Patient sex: M
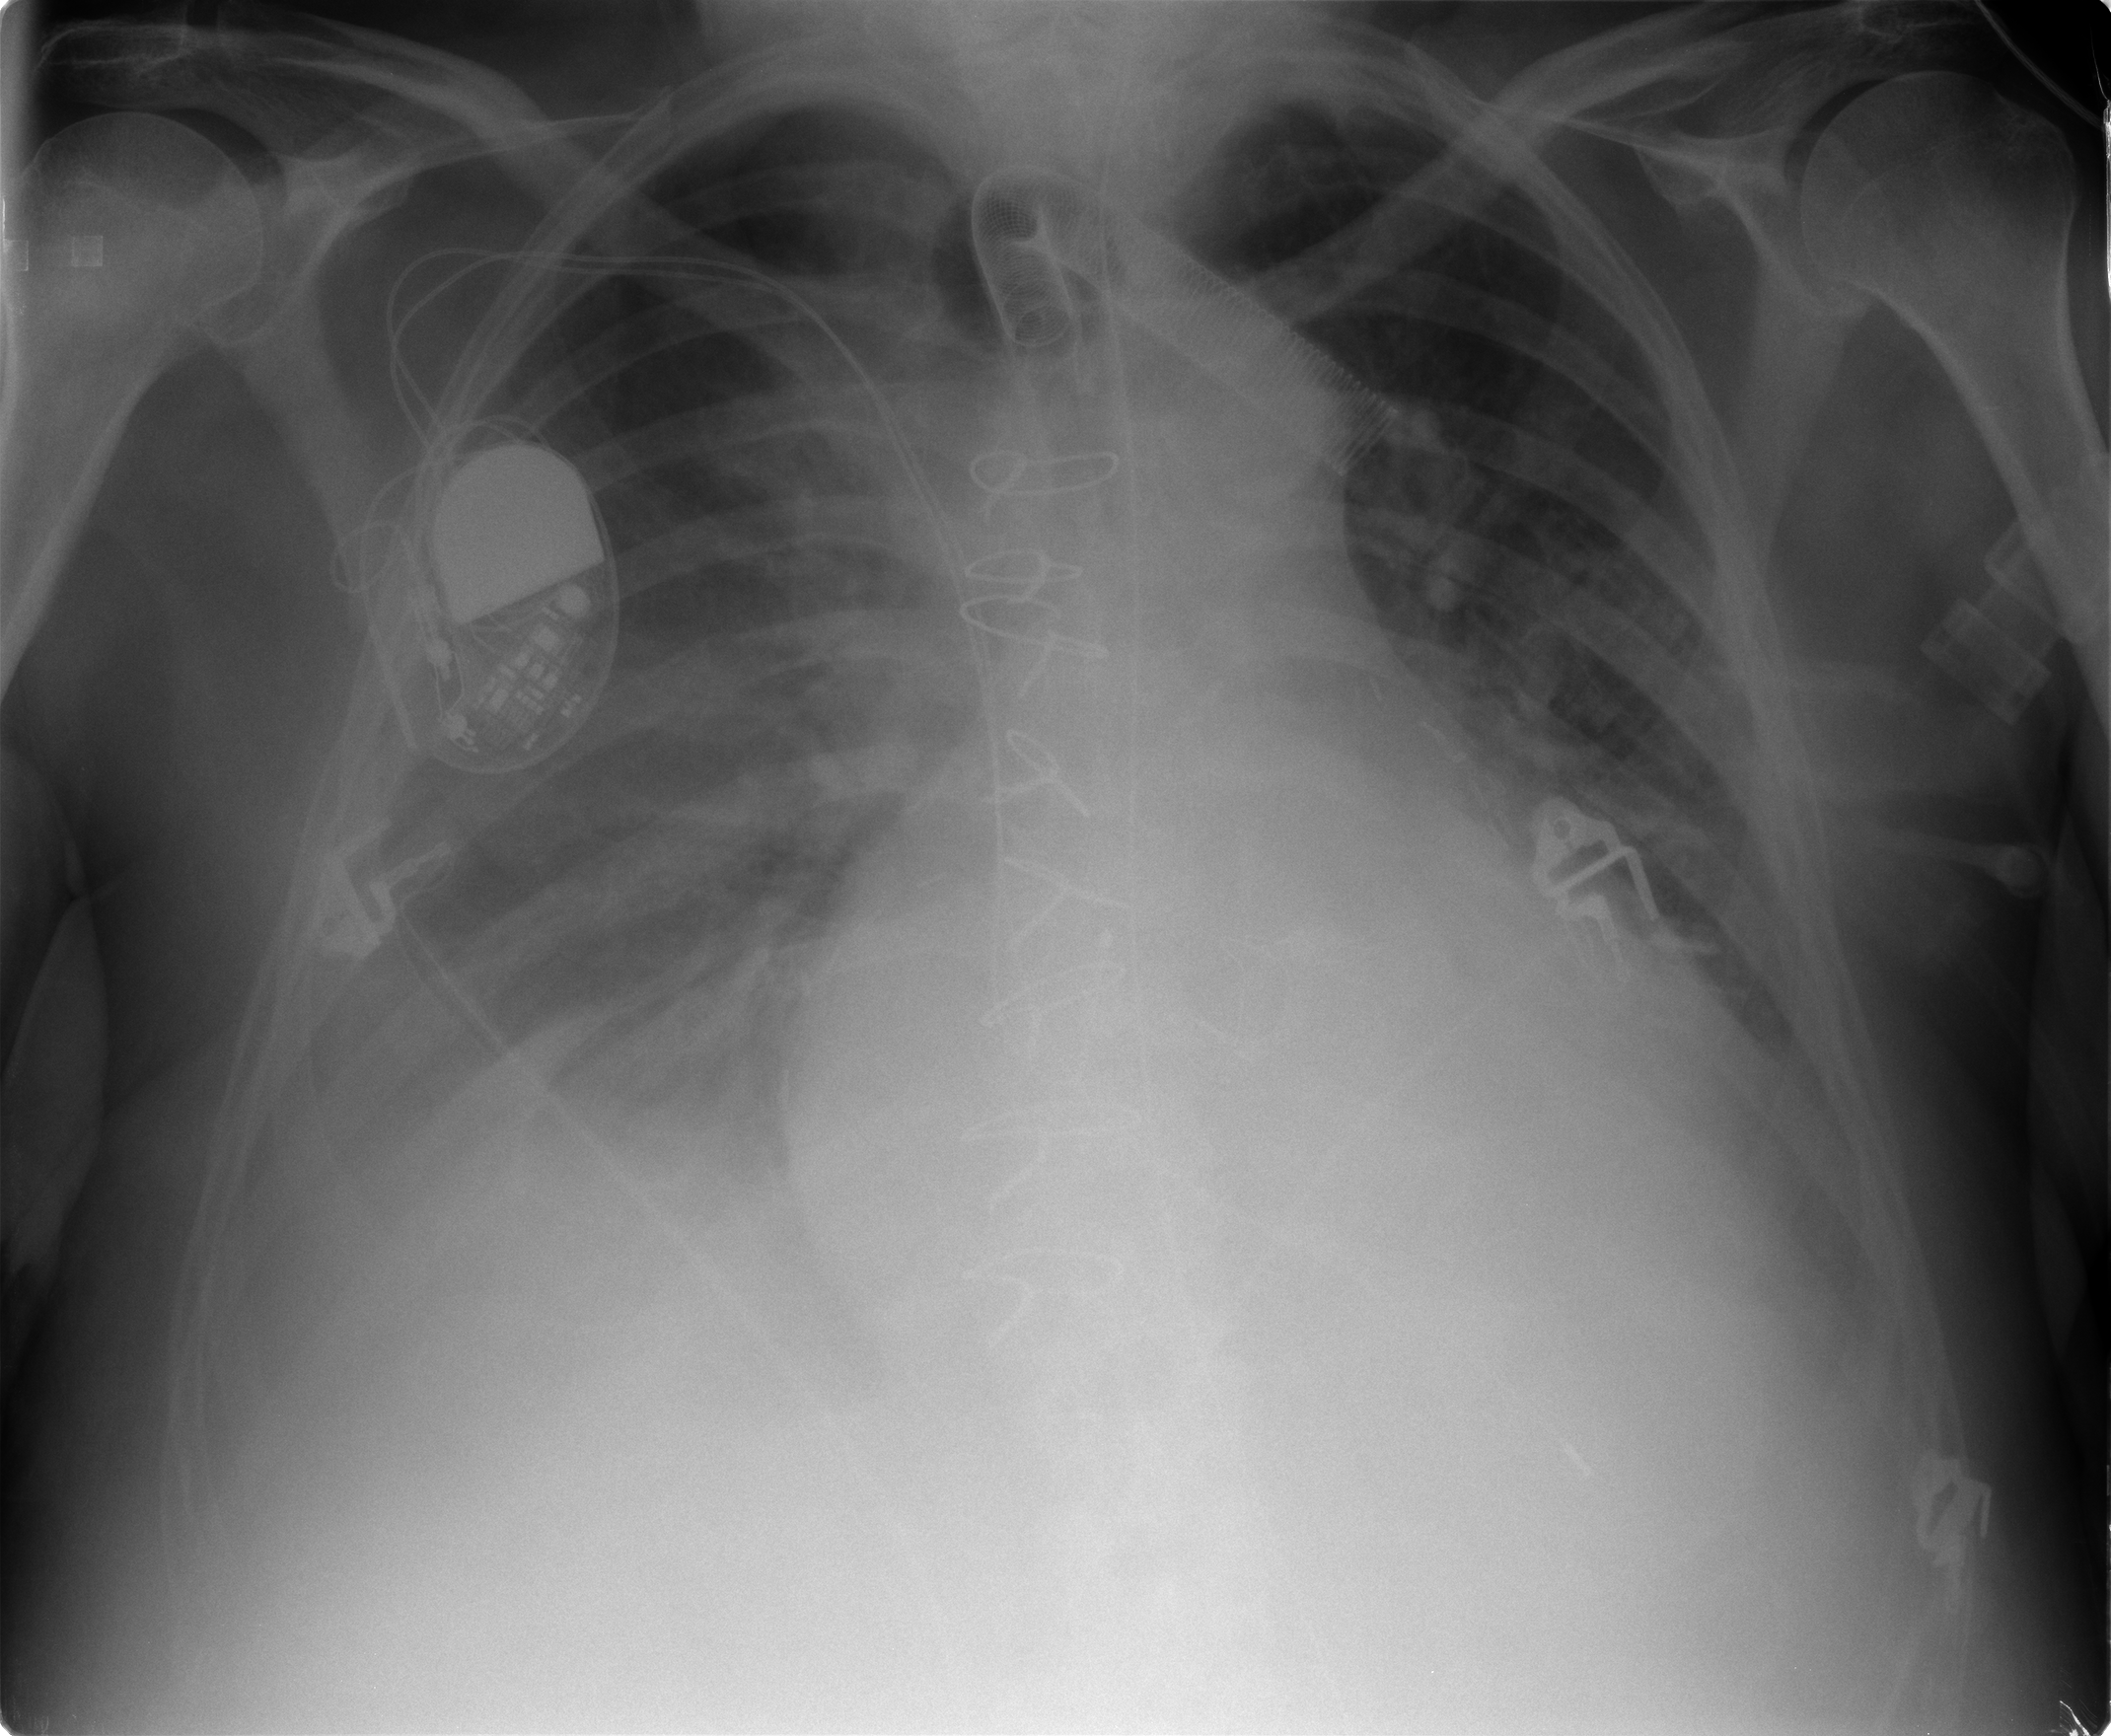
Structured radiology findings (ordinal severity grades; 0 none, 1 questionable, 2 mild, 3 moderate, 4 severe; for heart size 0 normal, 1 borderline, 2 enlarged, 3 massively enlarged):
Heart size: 3
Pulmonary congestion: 2
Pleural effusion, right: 3
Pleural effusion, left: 2
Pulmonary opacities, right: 0
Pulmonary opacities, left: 0
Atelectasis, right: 2
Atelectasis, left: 2